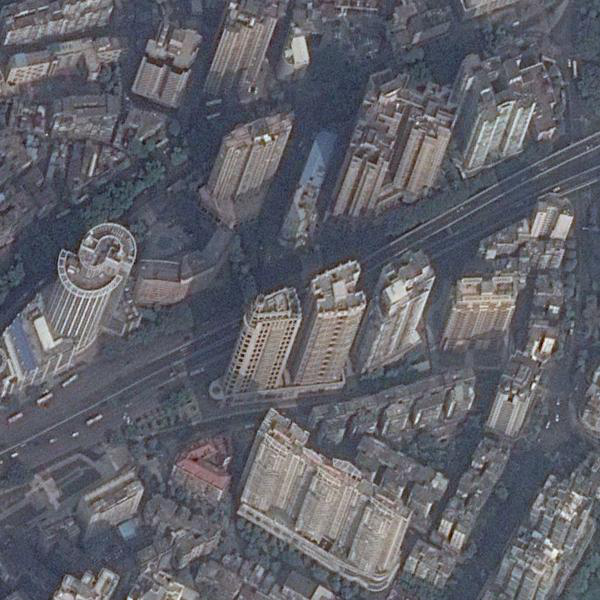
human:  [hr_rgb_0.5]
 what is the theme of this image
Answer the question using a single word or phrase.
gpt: commercial